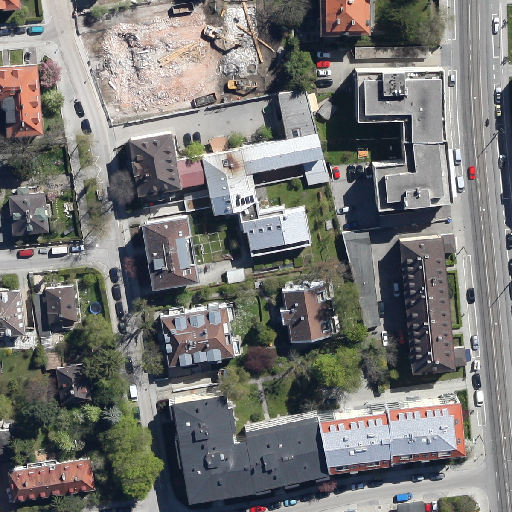
Referring expression: paved road